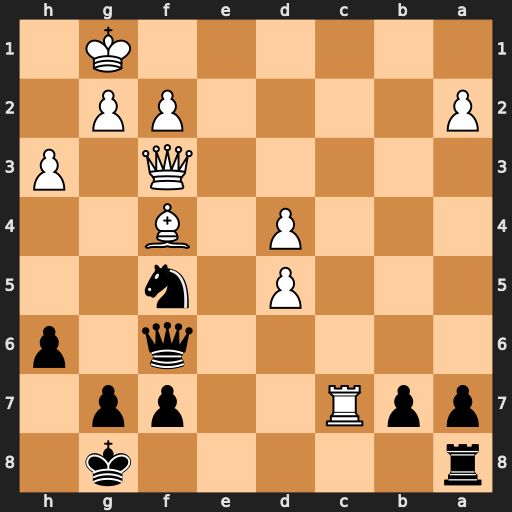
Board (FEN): r5k1/ppR2pp1/5q1p/3P1n2/3P1B2/5Q1P/P4PP1/6K1
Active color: b
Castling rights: -
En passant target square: -
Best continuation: Nxd4 Qe4 Qxf4 Qxf4 Ne2+ Kh2 Nxf4